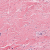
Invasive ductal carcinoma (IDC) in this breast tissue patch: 0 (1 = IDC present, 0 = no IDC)